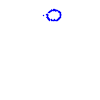
Particle: proton